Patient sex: M
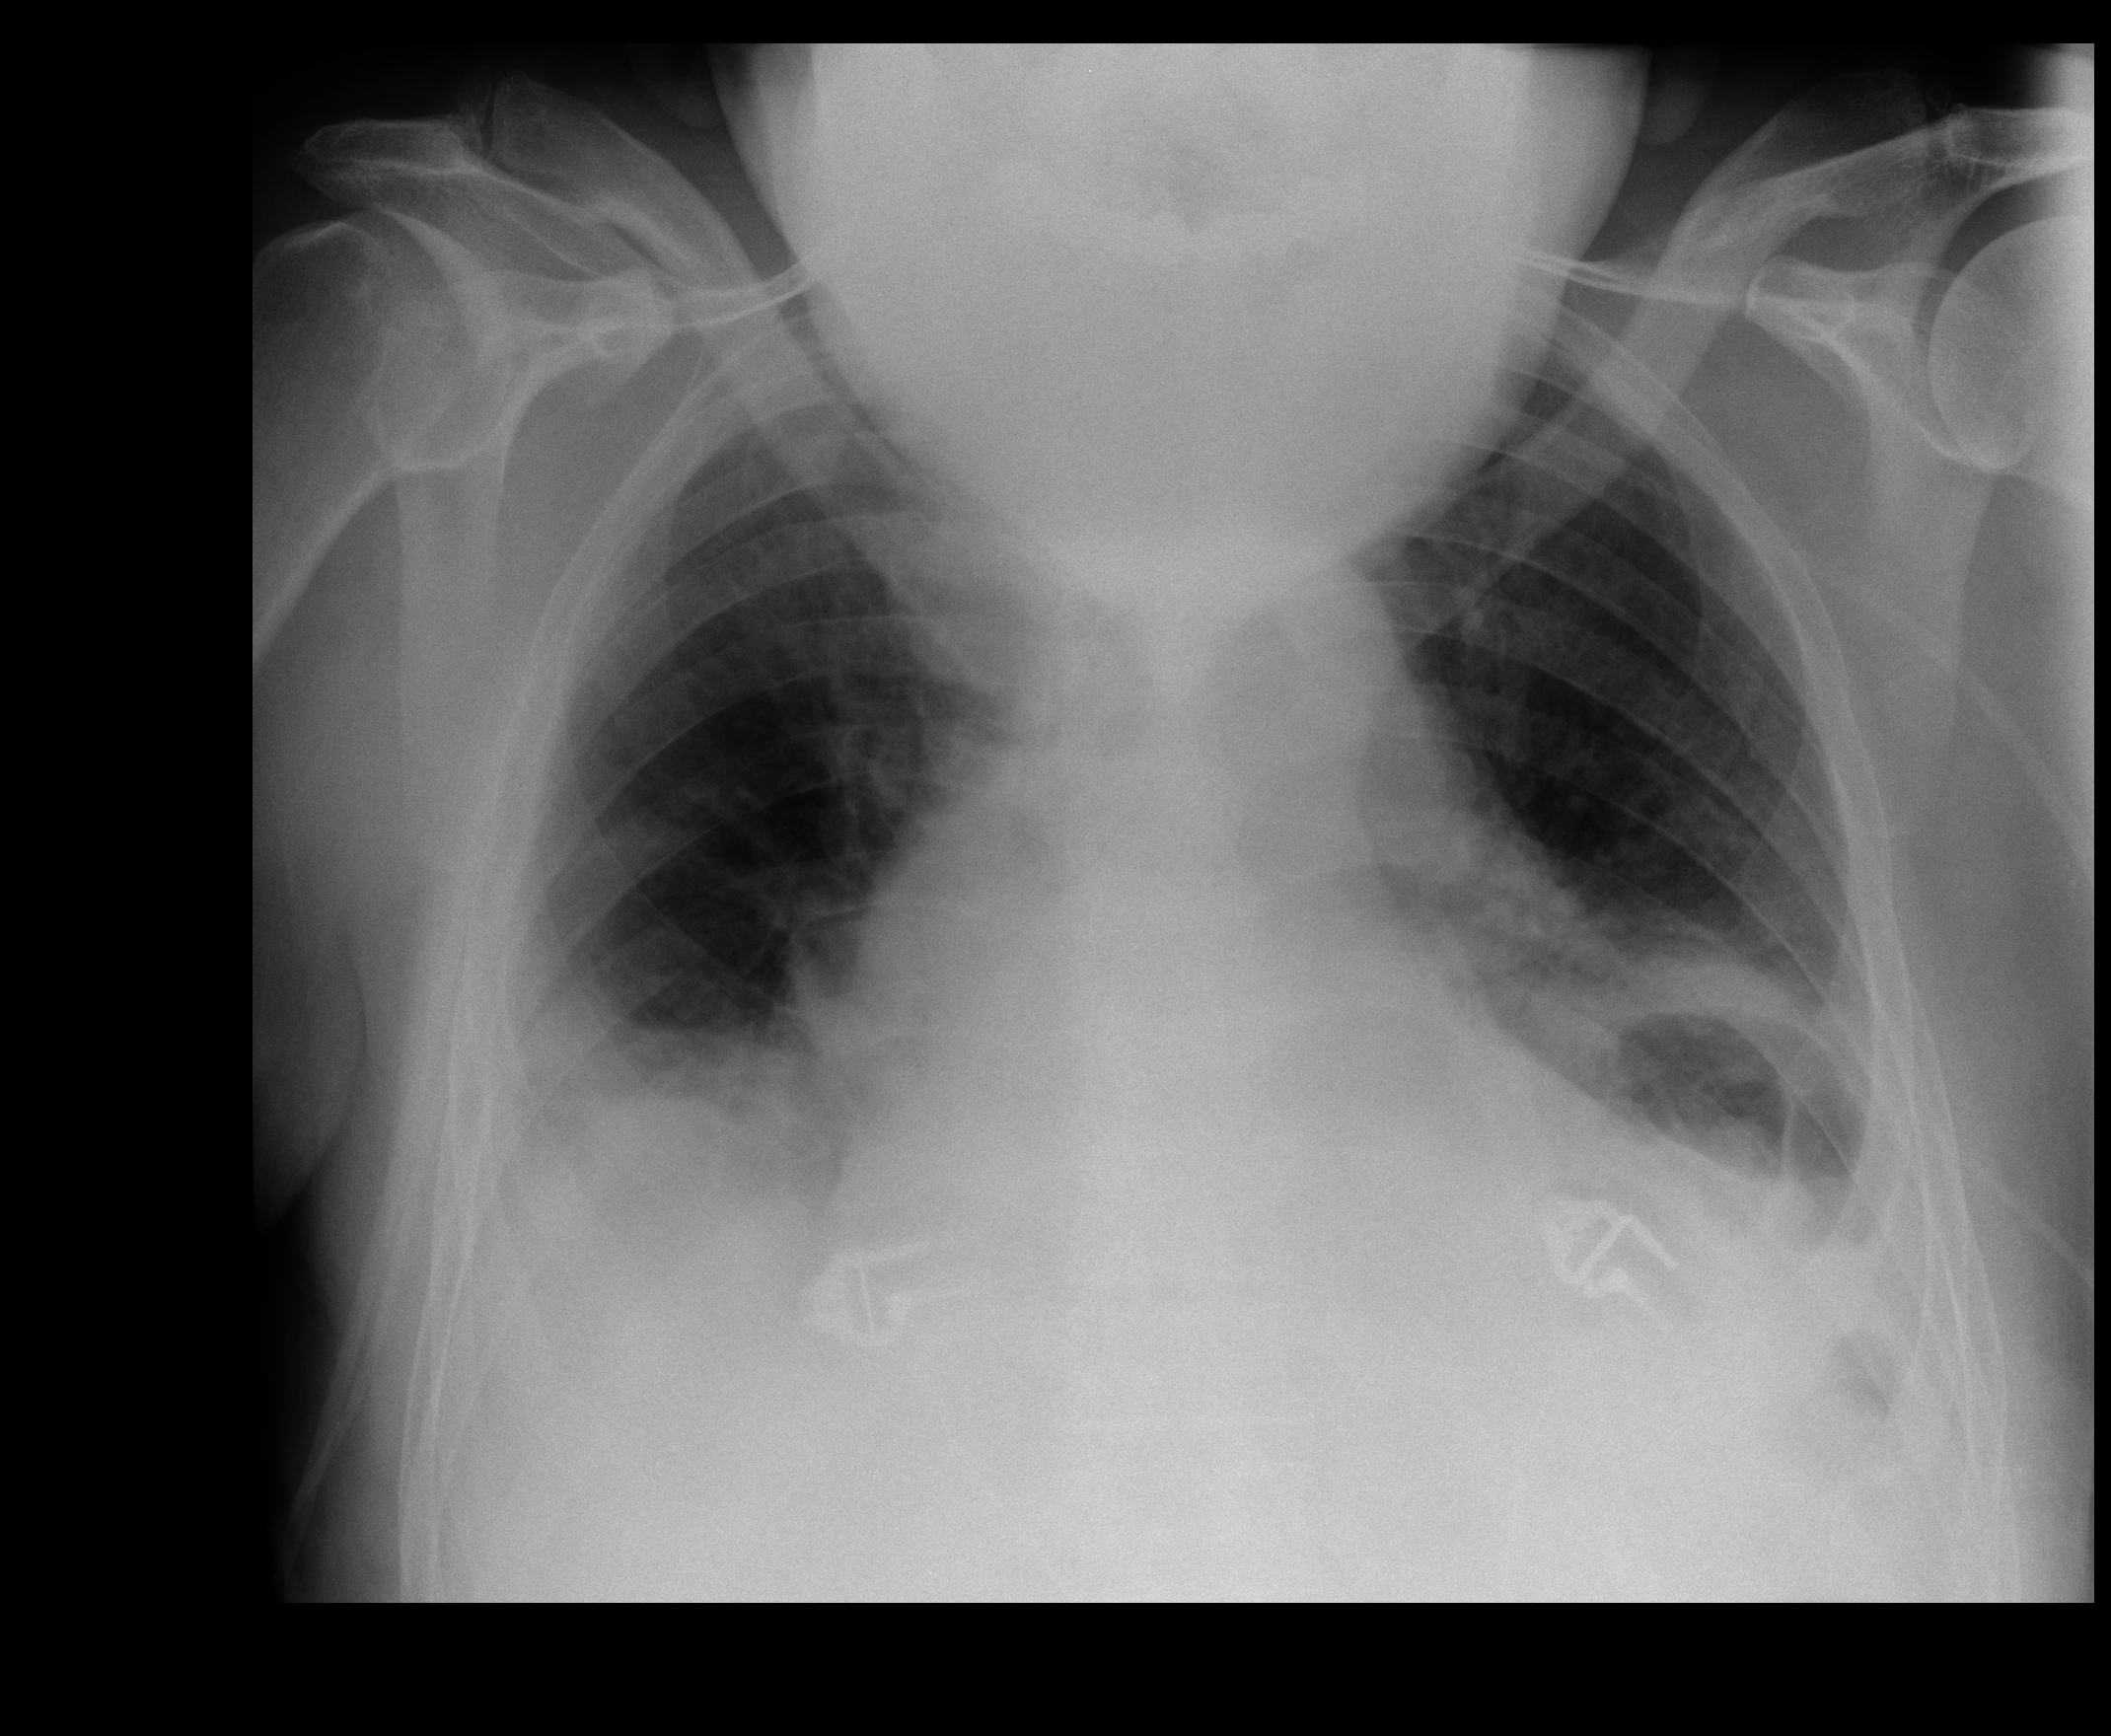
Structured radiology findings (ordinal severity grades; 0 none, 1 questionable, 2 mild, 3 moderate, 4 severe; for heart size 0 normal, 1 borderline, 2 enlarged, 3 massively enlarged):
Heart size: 2
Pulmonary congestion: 2
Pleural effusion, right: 1
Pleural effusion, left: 1
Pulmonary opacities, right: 0
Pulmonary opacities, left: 1
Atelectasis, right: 0
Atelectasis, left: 2